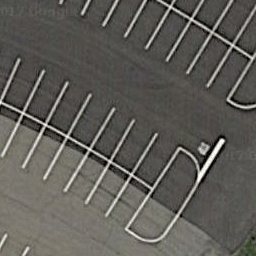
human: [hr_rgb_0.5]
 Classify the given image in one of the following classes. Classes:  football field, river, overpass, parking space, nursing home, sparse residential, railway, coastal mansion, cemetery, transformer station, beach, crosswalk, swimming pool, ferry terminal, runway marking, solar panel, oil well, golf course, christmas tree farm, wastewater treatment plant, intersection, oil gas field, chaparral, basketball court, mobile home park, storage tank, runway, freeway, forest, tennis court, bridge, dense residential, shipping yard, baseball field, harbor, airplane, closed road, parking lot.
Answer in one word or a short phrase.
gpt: parking space